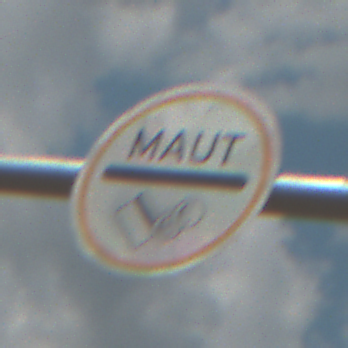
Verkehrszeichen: MautflichtigeStrecke
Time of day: Midday
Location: Outdoor (Suburban)
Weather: PartlyCloudy
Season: NotSpecified
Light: Natural